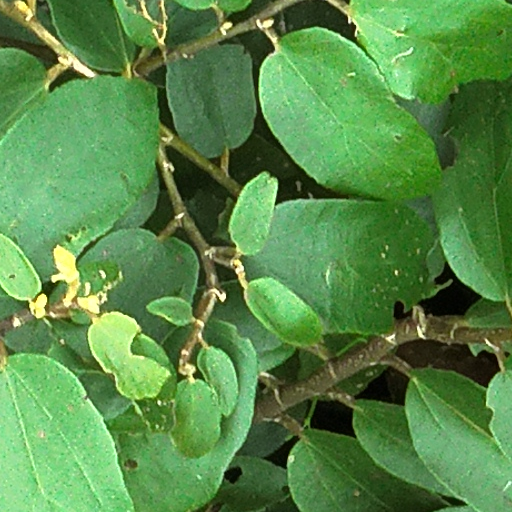
Species: Luehea seemannii
GBIF accepted scientific name: Luehea seemannii
Crown area (m\u00b2): 136.759